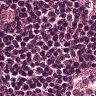
Metastatic tissue present: no